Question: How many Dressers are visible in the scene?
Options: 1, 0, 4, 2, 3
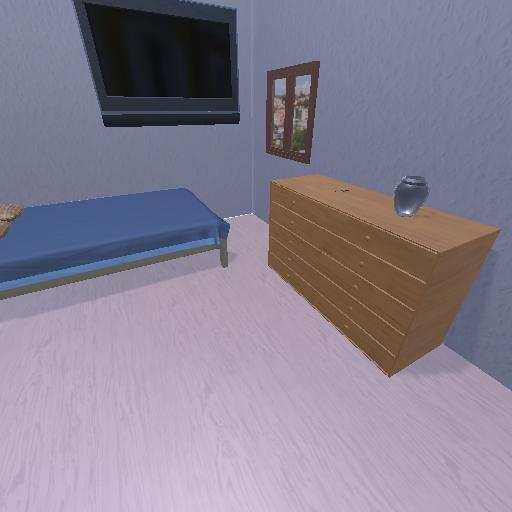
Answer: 1